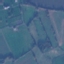
Land use / land cover: Pasture